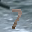
Label: 7